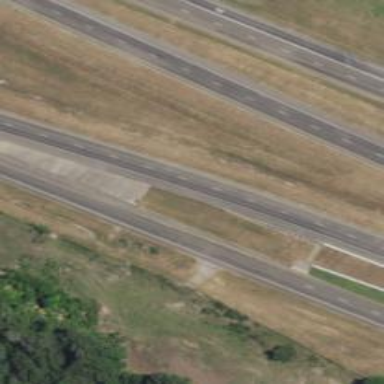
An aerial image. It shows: Expressway with asphalt surface classified as trunk highway.